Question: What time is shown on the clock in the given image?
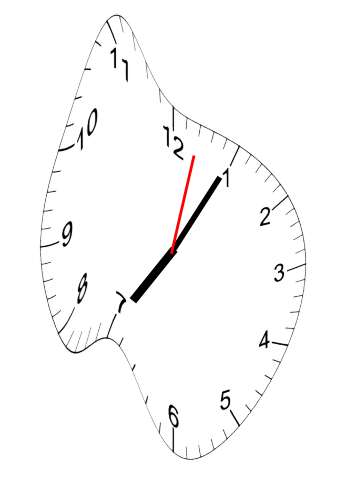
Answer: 07:05:02